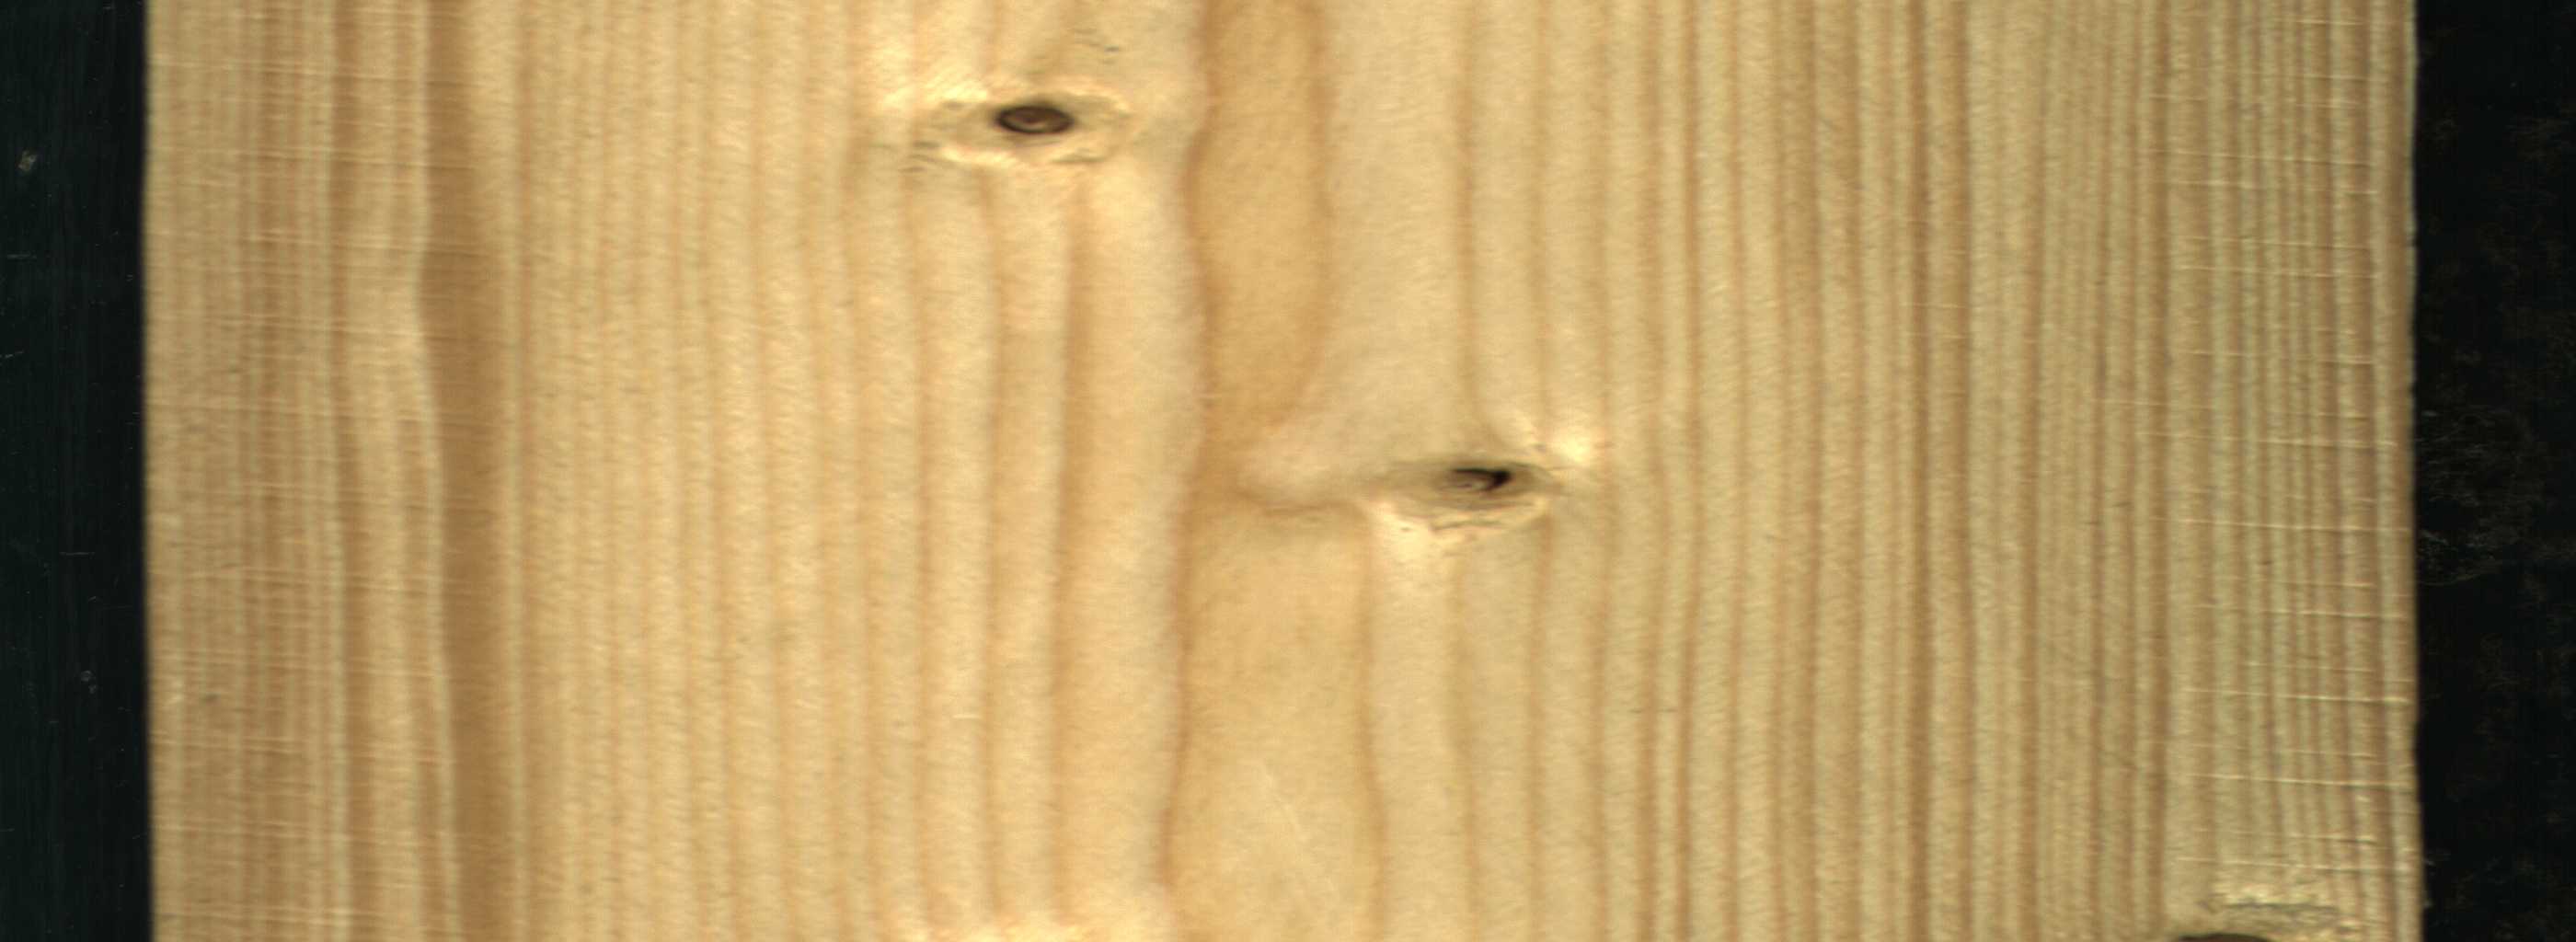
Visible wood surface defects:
Dead_Knot
Live_Knot
Live_Knot